Field crop: maize
Growth stage: 2
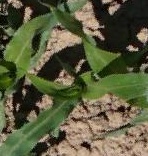
Species: maize